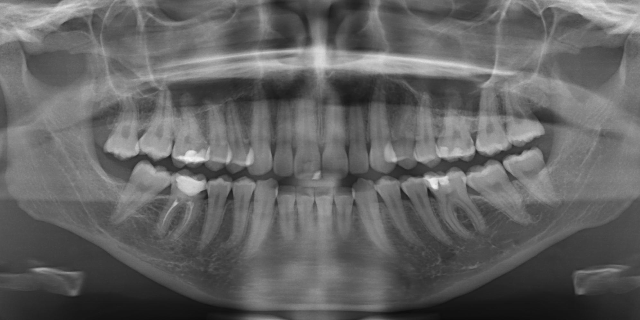
adult